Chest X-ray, PA view. Patient: 62 years old, sex F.
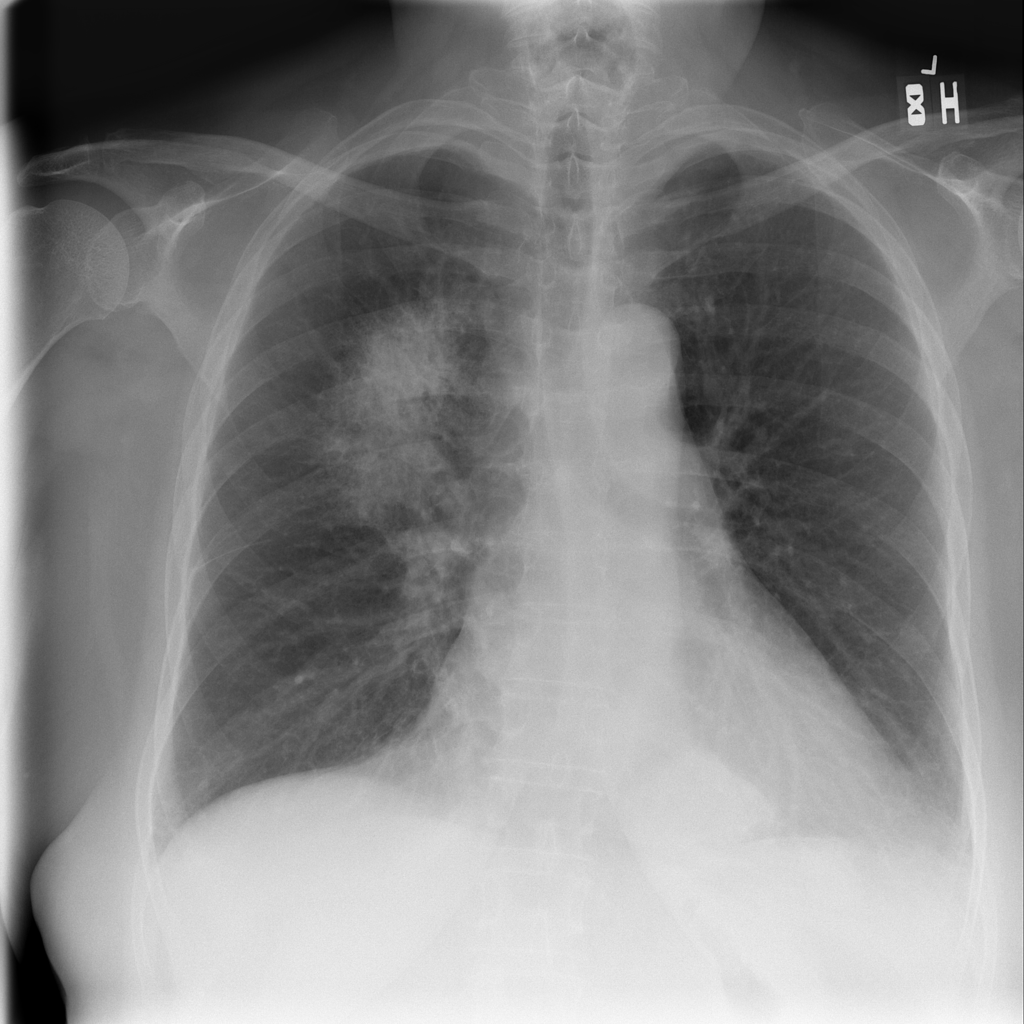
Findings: Infiltration